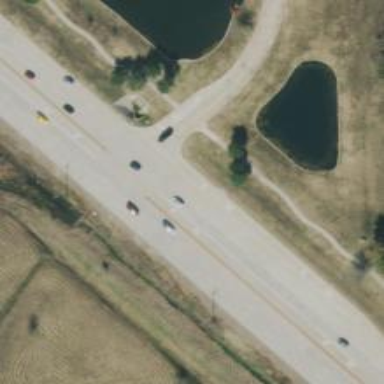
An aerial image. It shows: Primary highway.